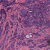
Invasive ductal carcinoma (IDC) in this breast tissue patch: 1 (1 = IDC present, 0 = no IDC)